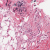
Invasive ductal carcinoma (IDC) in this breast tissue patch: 0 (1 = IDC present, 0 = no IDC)